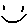
Label: smiley face